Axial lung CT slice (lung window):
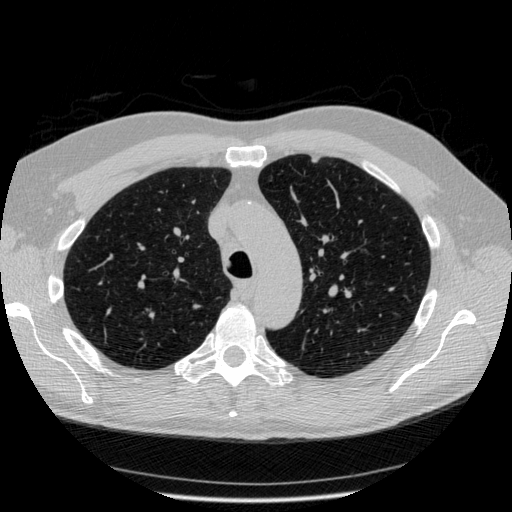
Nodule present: no